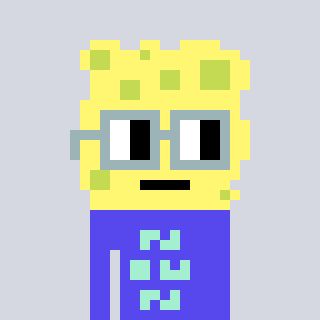
a pixel art character with square dark gray glasses, a sponge-shaped head and a computerblue-colored body on a cool background